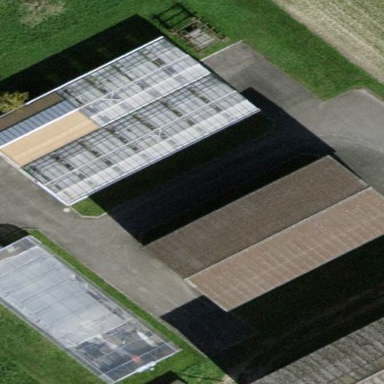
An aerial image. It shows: Greenhouse.